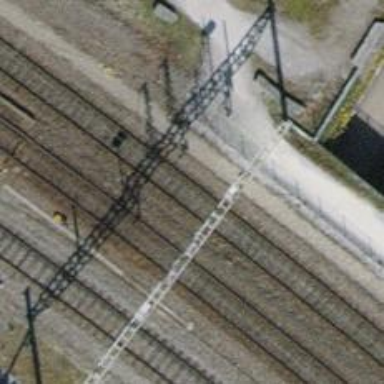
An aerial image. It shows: Bridge with electrified rail tracks and contact line.